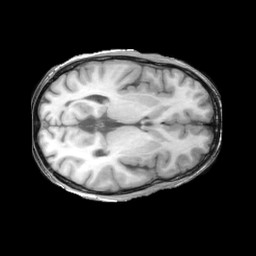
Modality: T1w
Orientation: axial
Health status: ill
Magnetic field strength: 3 T